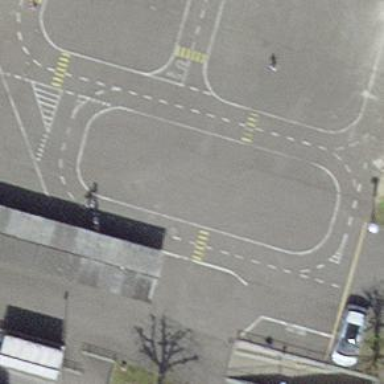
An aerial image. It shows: Asphalt footway.